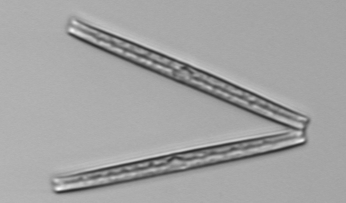
Label: Thalassionema